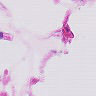
Metastatic tissue present: no